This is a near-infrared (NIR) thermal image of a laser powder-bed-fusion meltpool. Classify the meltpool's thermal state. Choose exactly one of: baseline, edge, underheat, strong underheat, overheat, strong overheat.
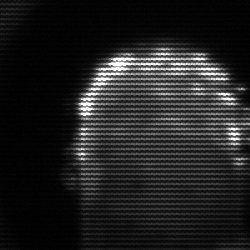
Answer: baseline